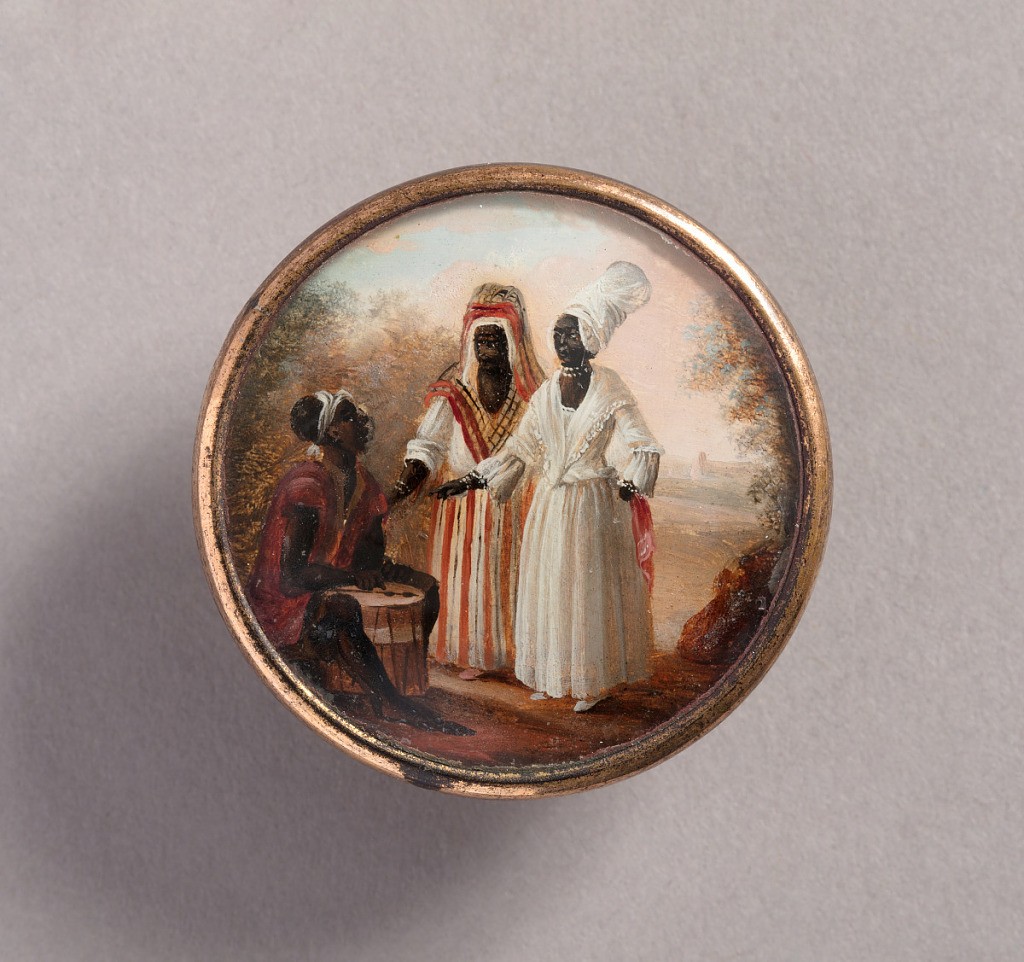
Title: Button
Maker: Agostino Brunias, Italian, ca. 1730–1796
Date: late 18th century
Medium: Gouache paint on tin verre fixé, ivory (backing), glass, gilt metal
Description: Button depicting scene of three figures in a tree-filled landscape with possible field or clearing in background. A seated man on left playing a drum is pointed at by two standing women, one is striped and the other in white dress.